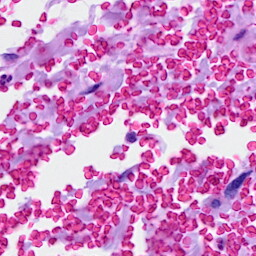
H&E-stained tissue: Breast